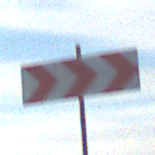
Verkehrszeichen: RichtungstafelnInKurvenGrossLinks
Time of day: SunriseSunset
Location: Outdoor (Nature)
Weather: PartlyCloudy
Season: NotSpecified
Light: Natural